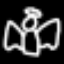
Label: angel